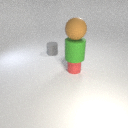
small red rubber cylinder below large green rubber cylinder